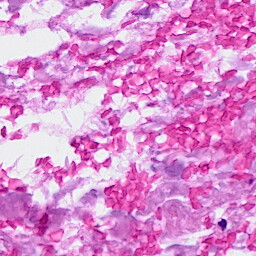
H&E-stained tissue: Breast